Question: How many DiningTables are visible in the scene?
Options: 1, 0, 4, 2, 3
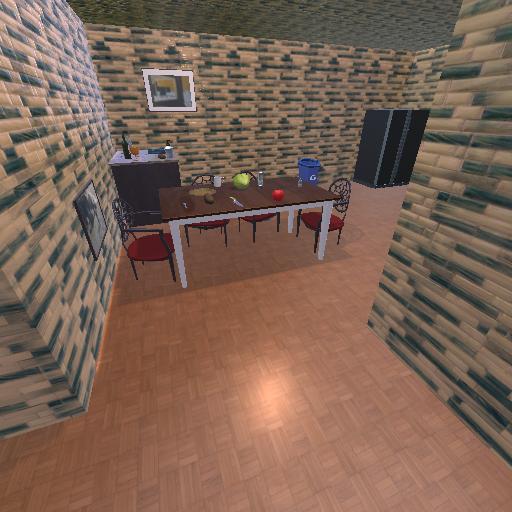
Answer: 1